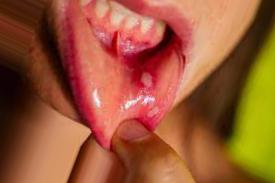
Condition: Mouth Ulcer